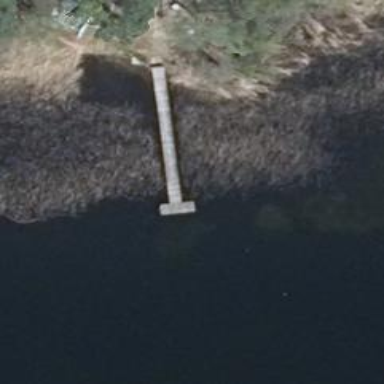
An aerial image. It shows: Man-made pier.